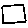
Label: square